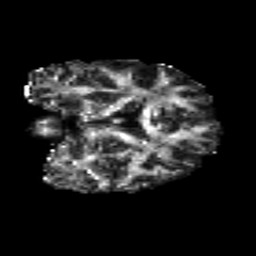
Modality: FA
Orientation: coronal
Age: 29
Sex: female
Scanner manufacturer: siemens
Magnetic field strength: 3 T
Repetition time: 8.8 s
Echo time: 0.085 s